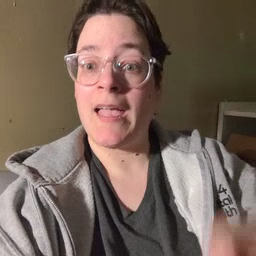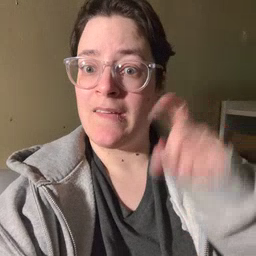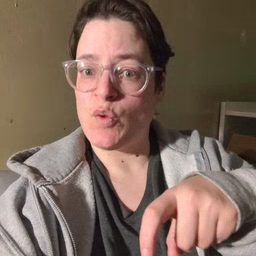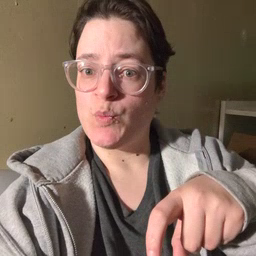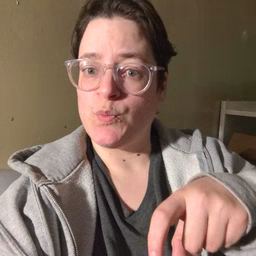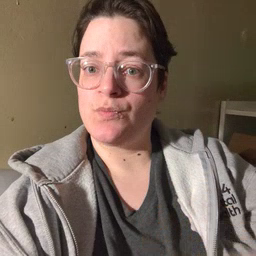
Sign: haveto